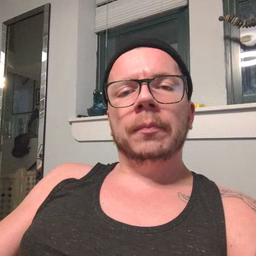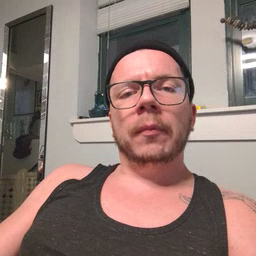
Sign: icecream